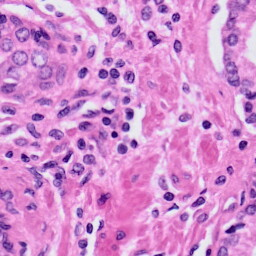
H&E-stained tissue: Prostate